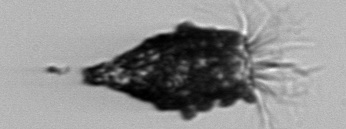
Label: Tintinnopsis